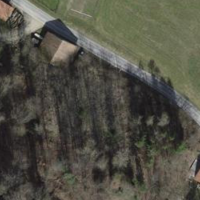
EUNIS habitat code: 44
Species observed at this site:
Clematis vitalba